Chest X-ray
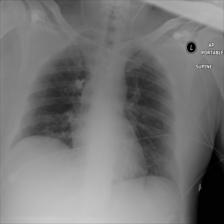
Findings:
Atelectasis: negative
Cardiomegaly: negative
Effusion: negative
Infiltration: negative
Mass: negative
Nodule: negative
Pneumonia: negative
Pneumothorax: negative
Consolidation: negative
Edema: negative
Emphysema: negative
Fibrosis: negative
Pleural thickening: negative
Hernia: negative